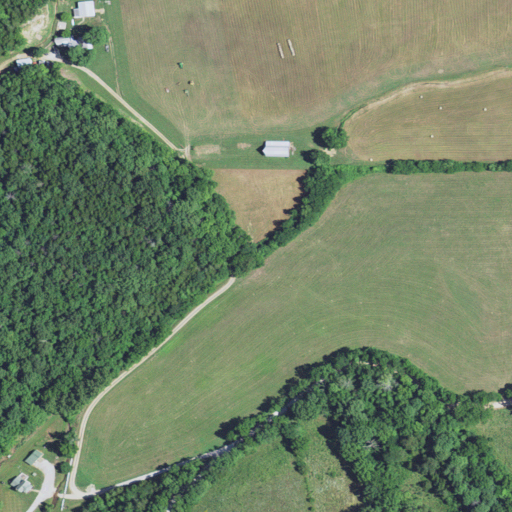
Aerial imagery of valley in Missouri named Marys Hollow containing pasture, open development, mixed forest, deciduous forest, evergreen forest, and low intensity development